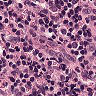
Metastatic tissue present: no